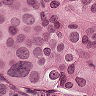
Metastatic tissue present: yes